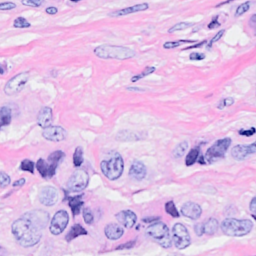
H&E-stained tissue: Breast